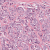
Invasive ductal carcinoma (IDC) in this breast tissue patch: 1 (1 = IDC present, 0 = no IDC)